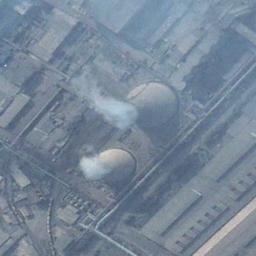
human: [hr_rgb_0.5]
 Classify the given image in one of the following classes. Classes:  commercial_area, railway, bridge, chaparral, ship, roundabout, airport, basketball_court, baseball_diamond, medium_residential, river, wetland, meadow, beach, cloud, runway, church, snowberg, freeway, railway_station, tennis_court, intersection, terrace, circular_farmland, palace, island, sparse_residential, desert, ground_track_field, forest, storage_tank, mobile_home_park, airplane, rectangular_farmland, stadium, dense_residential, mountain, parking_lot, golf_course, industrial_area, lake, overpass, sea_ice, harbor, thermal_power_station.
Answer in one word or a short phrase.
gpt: thermal_power_station